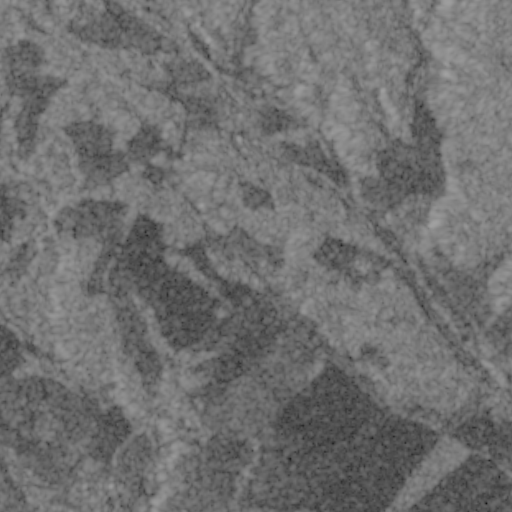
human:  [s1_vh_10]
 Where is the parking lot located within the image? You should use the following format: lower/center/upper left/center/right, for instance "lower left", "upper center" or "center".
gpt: The parking lot is located in the center right of the image.
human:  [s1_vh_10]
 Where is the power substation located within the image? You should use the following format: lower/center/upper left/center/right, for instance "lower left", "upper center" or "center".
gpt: The power substation is located in the center right of the image.
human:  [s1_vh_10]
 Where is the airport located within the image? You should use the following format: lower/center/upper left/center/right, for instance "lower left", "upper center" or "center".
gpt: There is no airport in the image.

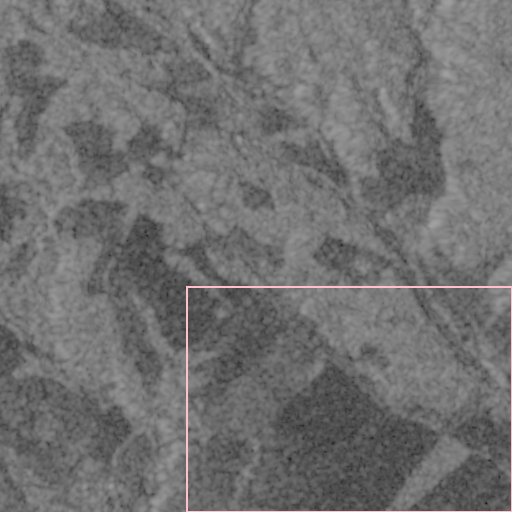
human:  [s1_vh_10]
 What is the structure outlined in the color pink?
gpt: The structure outlined in pink is a crop field.
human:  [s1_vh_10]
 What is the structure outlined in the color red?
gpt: There is no red outline.